Question: I am trying to perform pairwise tests to determine if there is any difference in survival between pairs of groups.
the data used:

'''
time_Untreated<- c(20, 21, 23, 24, 24, 26, 26, 27, 28, 30)
censor_Untreated<- c(rep(1,10), rep(0,0))
censor_Untreated
time_Radiated<- c(26,28, 29, 29, 30, 30, 31, 31, 32, 35)
censor_Radiated<- c(rep(1,9), rep(0,1))
censor_Radiated
time_Radiated_BPA <- c(31, 32, 34, 35, 36, 38, 38, 39, 42, 42)
censor_Radiated_BPA <- c(rep(1,8), rep(0,2))
censor_Radiated_BPA
myData <- data.frame(time=c(time_Untreated, time_Radiated, time_Radiated_BPA),
status=c(censor_Untreated, censor_Radiated, censor_Radiated_BPA),
group= rep(1:3, each=10))
library(KMsurv)
library(survival)
'''
I have tried to use the function: 'pairwise_survdiff' but I could not build a code on it.
Also, I want to perform the test for trend which would test this ordered hypothesis (untreated animals will have the worst survival, radiated rats will have slightly improved survival, and the radiated rats+BPA should have the best survival.)
Here is what I have done with the output, but I am unsure which is the value of Chi square and for p-value:
Is this correct?
'''
KM.fit<-survfit(Surv(time,status)~group, conf.type="none", data=myData)
KM.fit
Call: survfit(formula = Surv(time, status) ~ group, data = myData, conf.type = "none")
n events median
group=1 10 10 25
group=2 10 9 30
group=3 10 8 37
myData.fit<-ten(Surv(time,status)~group, data=myData)
comp(myData.fit, p=0, q=0,scores =c(1,2,3))
chiSq df pChisq
1 33.380 2 5.6436e-08 ***
n 30.255 2 2.6925e-07 ***
sqrtN 32.037 2 1.1046e-07 ***
S1 29.657 2 3.6307e-07 ***
S2 29.496 2 3.9349e-07 ***
FH_p=0_q=0 33.380 2 5.6436e-08 ***
---
Signif. codes: 0 '***' 0.001 '**' 0.01 '*' 0.05 '.' 0.1 ' ' 1
$tft
Q Var Z pNorm
1 16.0869 8.6116 5.4819 4.2081e-08 ***
n <PHONE> 4741.0509 5.2864 1.2471e-07 ***
sqrtN 76.0224 <PHONE> 5.4272 5.7230e-08 ***
S1 11.1539 4.5558 5.2257 1.7351e-07 ***
S2 10.6871 4.2060 5.2110 1.8779e-07 ***
FH_p=0_q=0 16.0869 8.6116 5.4819 4.2081e-08 ***
---
Signif. codes: 0 '***' 0.001 '**' 0.01 '*' 0.05 '.' 0.1 ' ' 1
$scores
[1] 1 2 3
'''
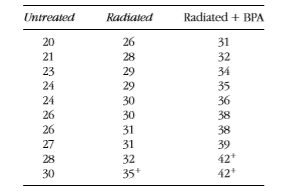
Answer: Please remember to specify all required packages when posting a question. You've omitted the package, which is required for using the 'pairwise_survdiff' function.
'''
library(survminer)
'''
The following code works on your dataset, myData, so I'm not sure what code you tried.
'''
pairwise_survdiff(Surv(time,status)~group, data=myData)
'''
---
'''
Pairwise comparisons using Log-Rank test
data: myData and group
1 2
2 0.0011 -
3 9.7e-06 0.0014
P value adjustment method: BH # Bonferroni-Holm method of adjustment (default)
'''
---
So all three groups have a significantly different survival.
The group variable should be converted into a factor, not just for labeling purposes on survival curves, but many modelling functions will assume the variable is continuous otherwise, which is clearly not the case here.
'''
myData$group <- factor(myData$group, labels=c("Untreated","Radiated","Rad+BPA"))
KM.fit <- survfit(Surv(time,status)~group, data=myData)
ggsurvplot(KM.fit, data=myData,
# Add median survival times (horizontal and vertical)
surv.median.line = "hv",
# Legend placement, title, and labels
legend = c(0.25, 0.75),
legend.title = "Treatment Group",
legend.labs = c("Untreated","Radiated","Rad+BPA"),
# Add p-value and 95% confidence intervals
pval = TRUE,
conf.int = TRUE,
# Add risk table
risk.table = TRUE,
tables.theme = theme_cleantable(),
# Color palette
palette = c("green4", "orange", "red"),
ggtheme = theme_bw()
)
'''
<URL>
---
'''
myData.fit <- ten(Surv(time,status)~group, data=myData)
comp(myData.fit, p=0, q=0, scores=1:3) # Scores 1, 2, 3 will be the default
chiSq df pChisq
1 33.380 2 5.6436e-08 *** # log-rank test
n 30.255 2 2.6925e-07 *** # Gehan-Breslow generalized Wilcoxon
sqrtN 32.037 2 1.1046e-07 *** # Tarone-Ware
S1 29.657 2 3.6307e-07 *** # Peto-Peto's modified survival estimate
S2 29.496 2 3.9349e-07 *** # modified Peto-Peto (by Andersen)
FH_p=0_q=0 33.380 2 5.6436e-08 *** # Fleming-Harrington
'''
Which is the value of the Chi-square and p-value? All of them are! The function gives you six to choose from. Here they are all significant. See the <URL> for more details.
The '$tst' section (not shown) gives the results of the test for trends. All comparisons and tests for trends indicate that there is a statistically significant difference in the survival of the rats in the three groups. Untreated rats have the worst survival (median=25 days), followed by radiated rats (median=30 days) and radiated+BPA (median=37 days).
---